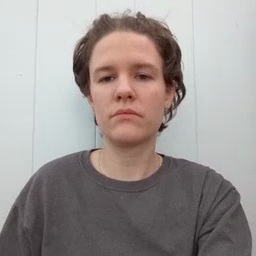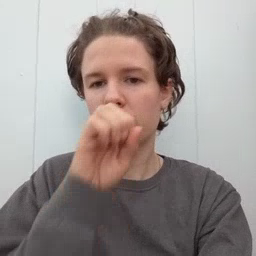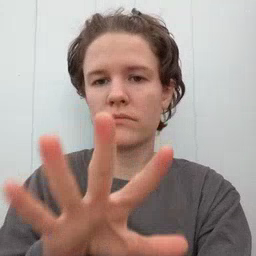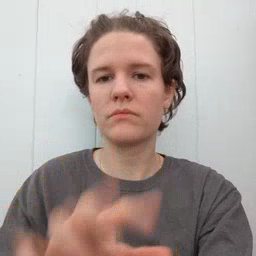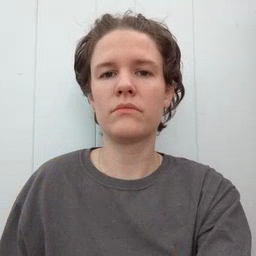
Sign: blow